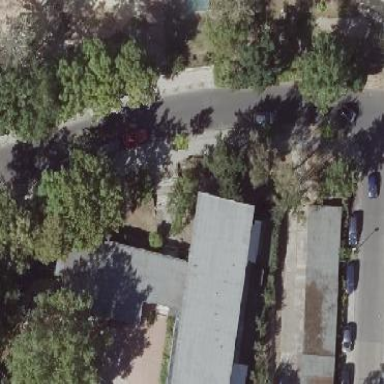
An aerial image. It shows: Kindergarten building.